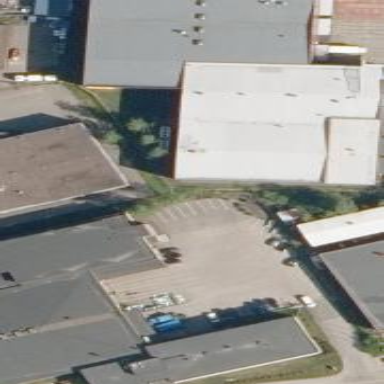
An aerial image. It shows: Industrial building.